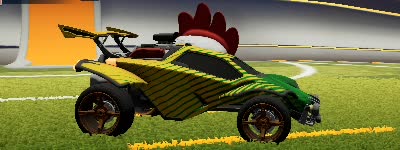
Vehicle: octane